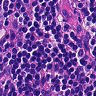
Metastatic tissue present: no